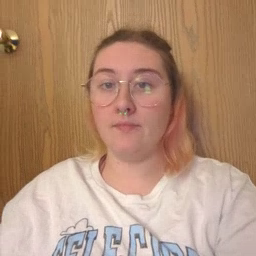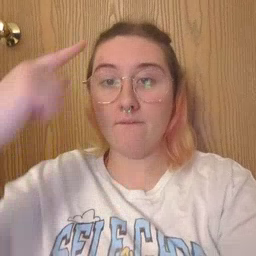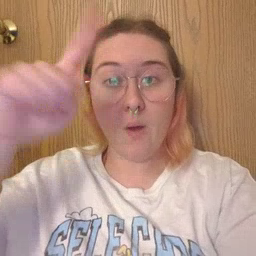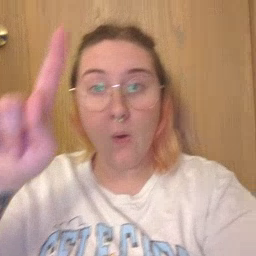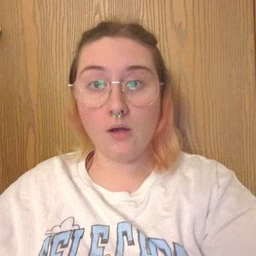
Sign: for